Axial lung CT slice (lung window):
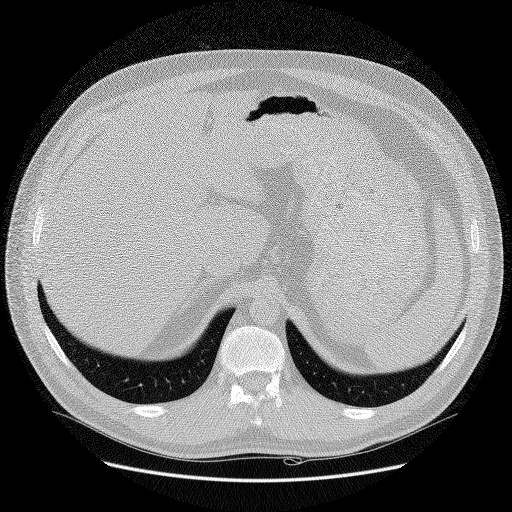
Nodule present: no